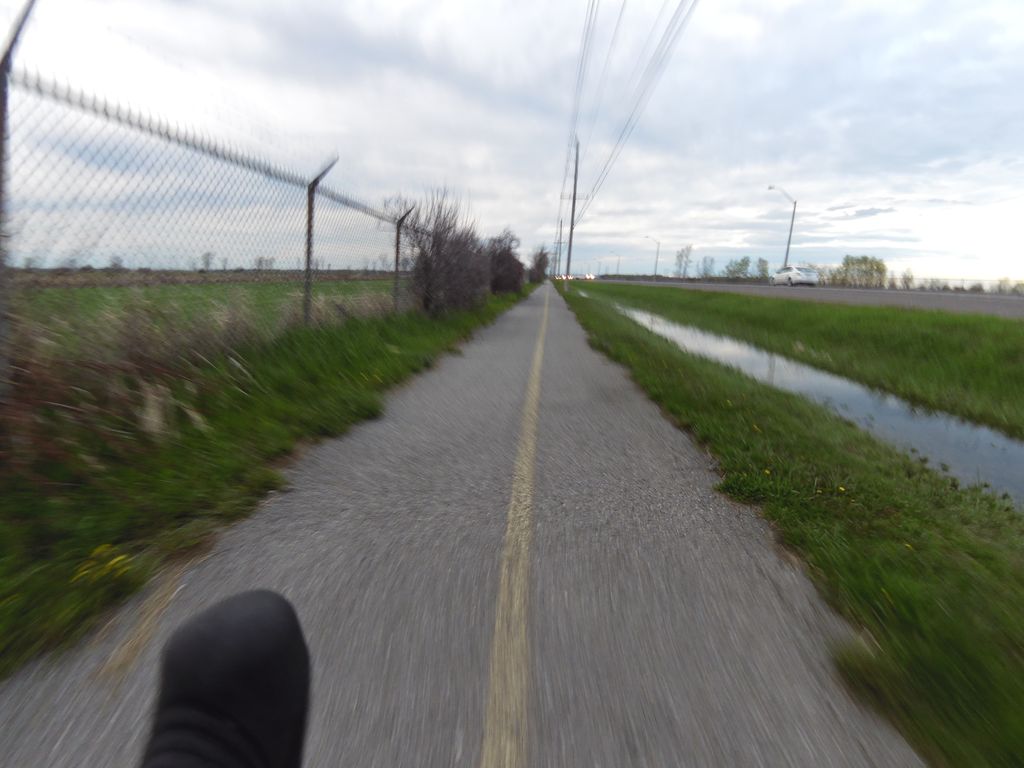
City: ottawa-gatineau